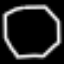
Label: octagon